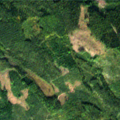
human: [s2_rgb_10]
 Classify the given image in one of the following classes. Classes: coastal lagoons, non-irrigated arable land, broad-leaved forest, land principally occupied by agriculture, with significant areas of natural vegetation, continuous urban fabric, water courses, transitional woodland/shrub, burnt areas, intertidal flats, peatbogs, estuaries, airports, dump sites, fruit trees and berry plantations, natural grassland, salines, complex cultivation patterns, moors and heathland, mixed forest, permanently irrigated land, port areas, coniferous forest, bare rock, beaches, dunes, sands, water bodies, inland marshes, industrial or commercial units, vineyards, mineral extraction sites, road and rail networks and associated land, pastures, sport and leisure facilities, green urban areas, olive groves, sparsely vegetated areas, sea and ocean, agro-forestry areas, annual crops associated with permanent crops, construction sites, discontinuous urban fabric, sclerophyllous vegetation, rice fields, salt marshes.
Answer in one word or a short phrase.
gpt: coniferous forest, mixed forest, transitional woodland/shrub